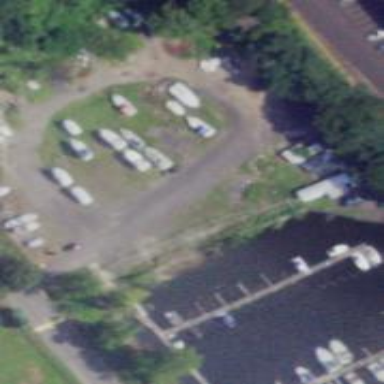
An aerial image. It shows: Boatyard along the waterway.